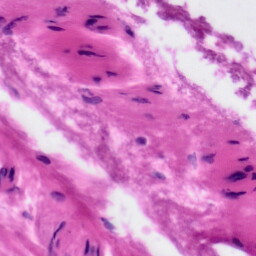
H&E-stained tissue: Tonsil